Field crop: tomato
Growth stage: 2
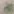
Species: solanum